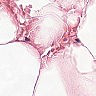
Metastatic tissue present: no